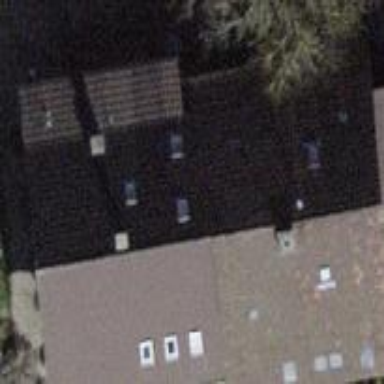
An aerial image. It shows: Building with tiled roof.